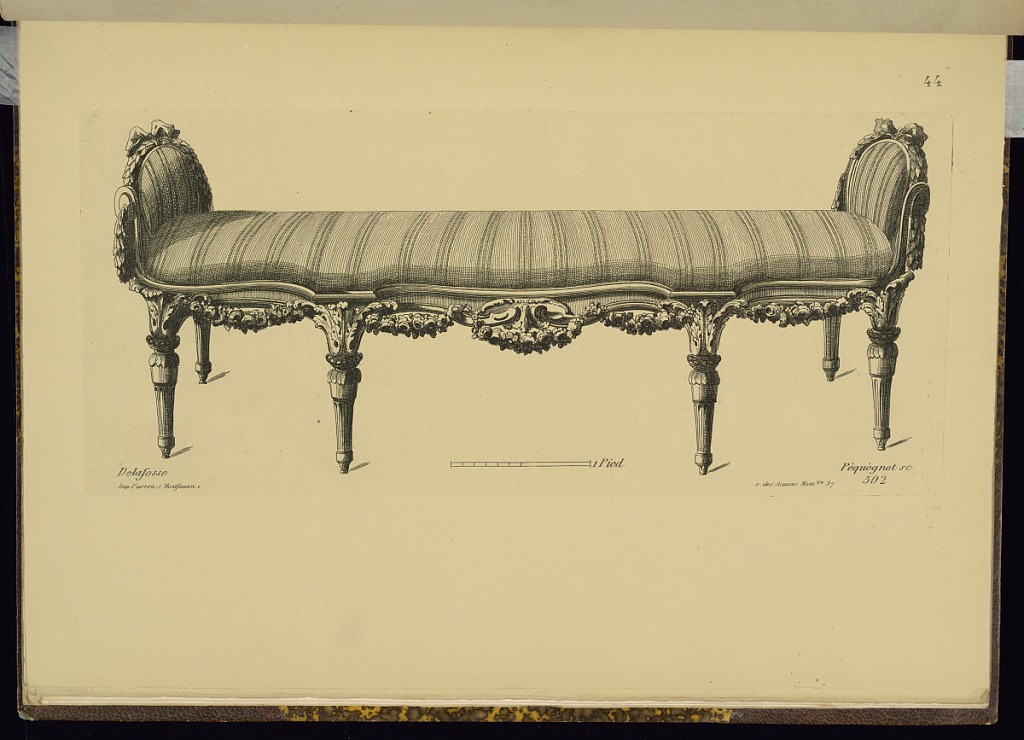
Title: Design for a Daybed
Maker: Jean-Charles Delafosse, French, 1734 – 1789
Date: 1849–66
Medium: Etching on paper
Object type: Print
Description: Design for an upholstered daybed with a carved frame featuring scrolling leaves, festoons of flowers and leaves, ribbons, and tapered legs. The plate is signed with the printmaker, publisher, and original designer, and numbered.